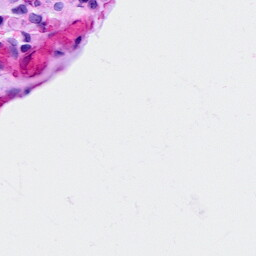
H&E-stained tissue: Ovarian